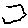
Label: hexagon